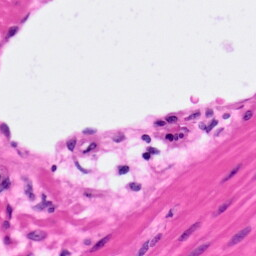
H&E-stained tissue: Pancreatic